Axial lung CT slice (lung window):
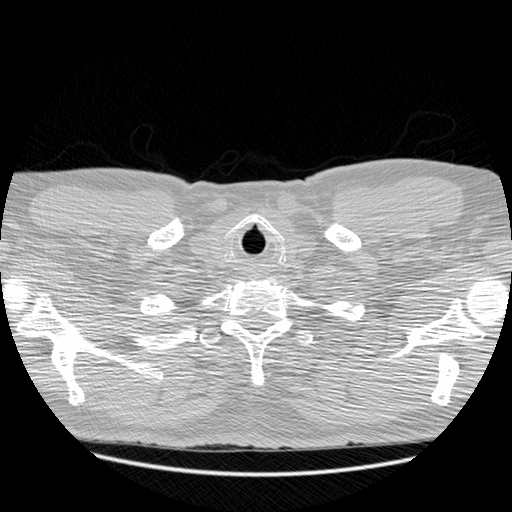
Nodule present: no